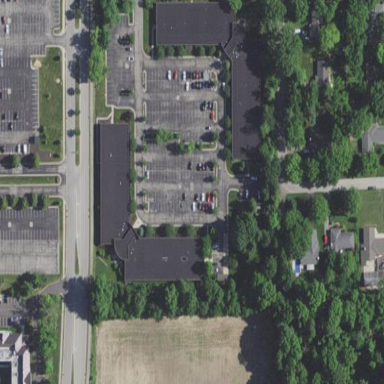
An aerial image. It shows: Office building.